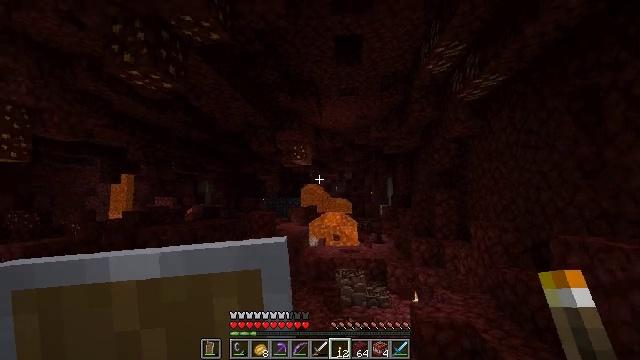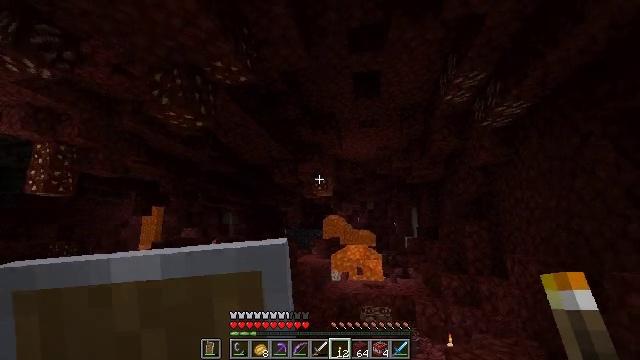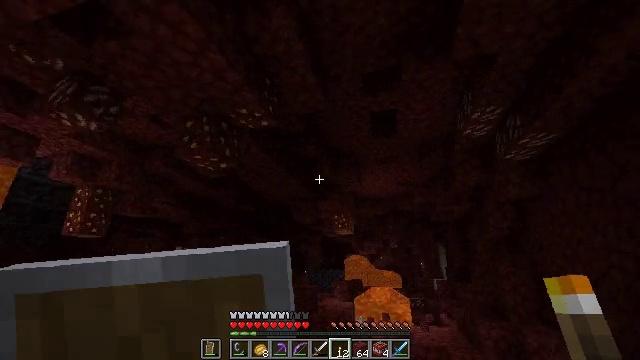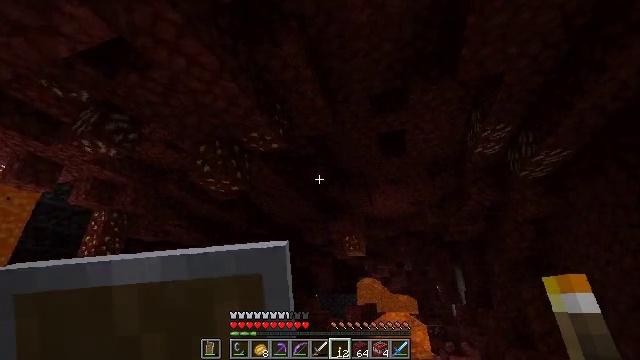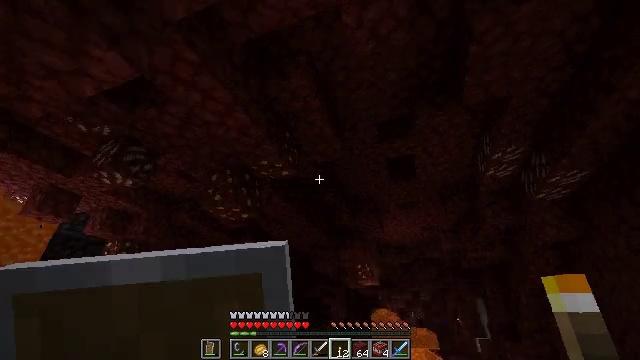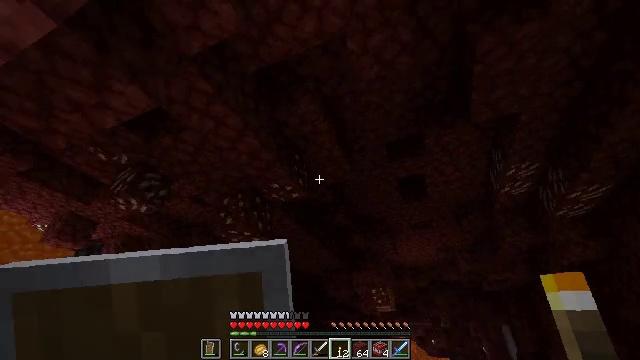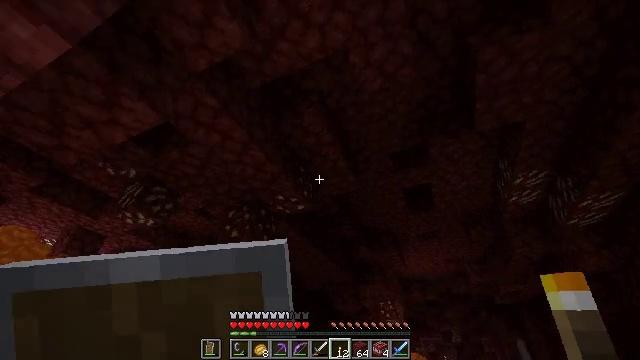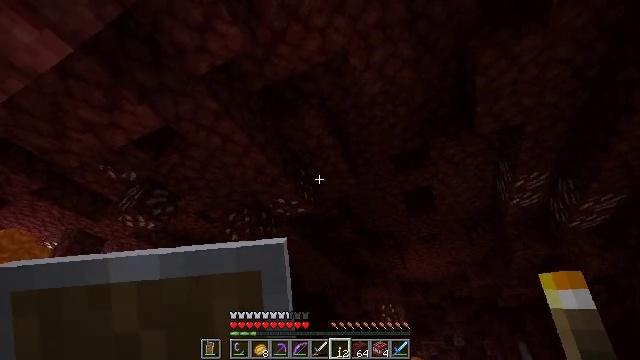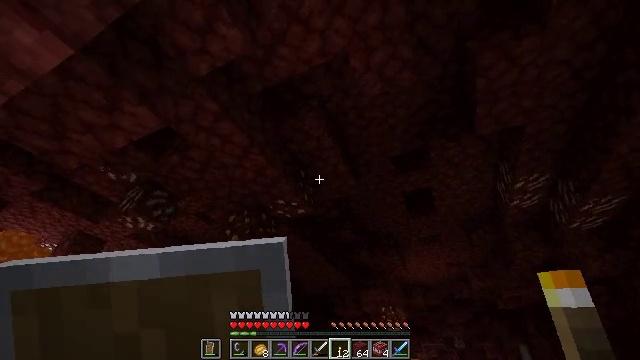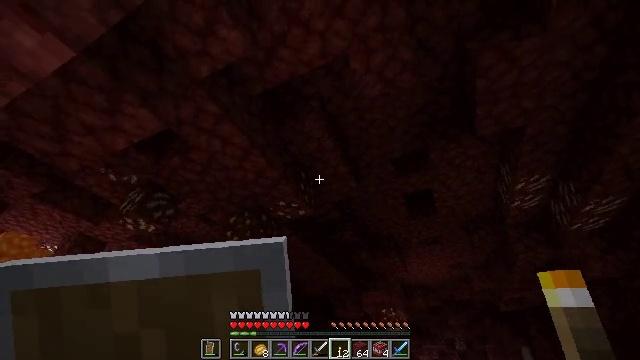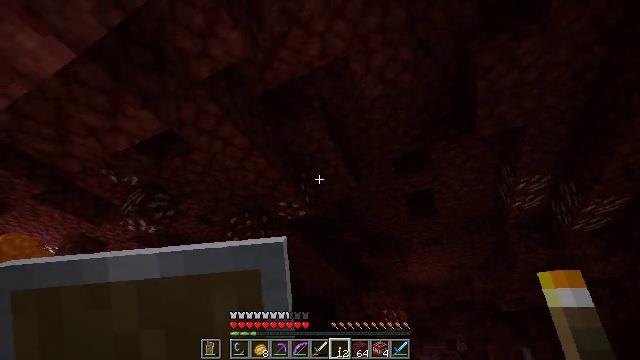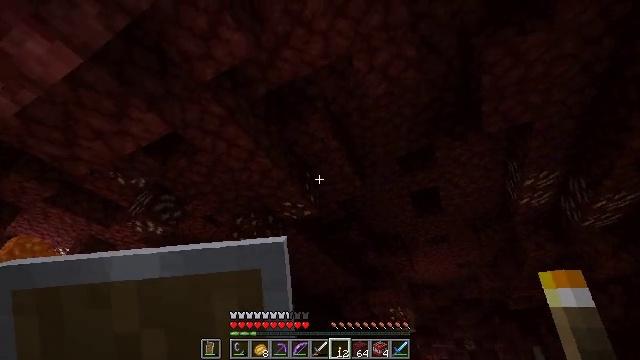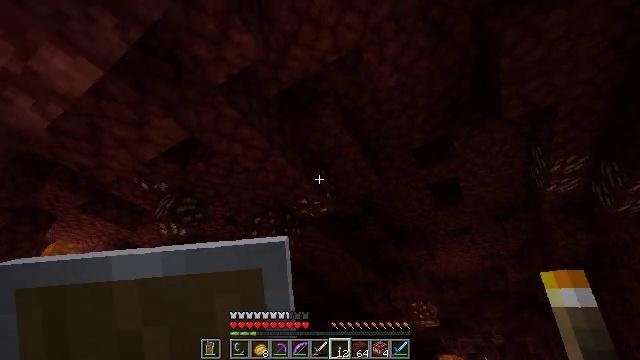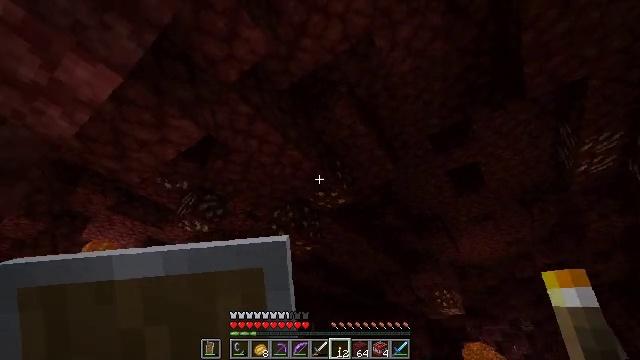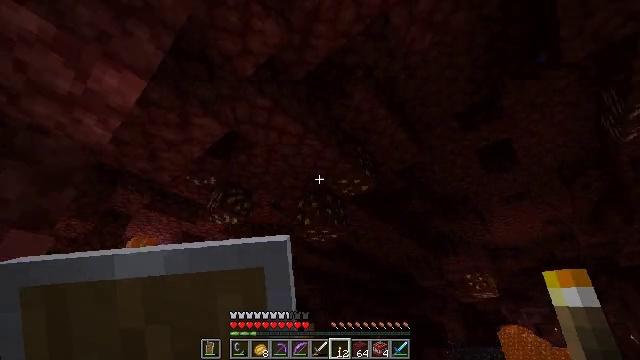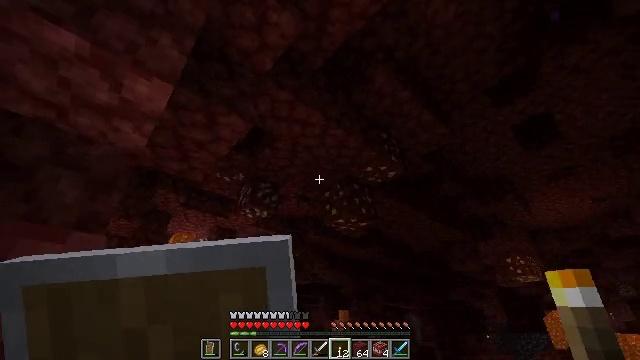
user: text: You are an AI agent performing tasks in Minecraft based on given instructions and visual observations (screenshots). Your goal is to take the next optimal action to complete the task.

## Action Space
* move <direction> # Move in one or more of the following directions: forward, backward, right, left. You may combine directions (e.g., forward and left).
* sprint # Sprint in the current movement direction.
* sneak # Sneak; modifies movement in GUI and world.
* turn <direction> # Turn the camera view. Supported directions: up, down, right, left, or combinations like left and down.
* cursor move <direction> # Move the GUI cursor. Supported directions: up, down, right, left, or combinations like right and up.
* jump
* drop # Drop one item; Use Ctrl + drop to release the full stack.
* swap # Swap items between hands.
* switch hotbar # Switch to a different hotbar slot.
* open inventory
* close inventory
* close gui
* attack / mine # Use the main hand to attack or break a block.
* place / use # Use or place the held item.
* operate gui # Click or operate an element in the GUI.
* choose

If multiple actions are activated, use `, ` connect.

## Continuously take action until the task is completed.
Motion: motion action
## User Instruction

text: Break ancient debris with a diamond or Netherite pickaxe.
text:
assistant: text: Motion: turn left and up
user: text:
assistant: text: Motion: turn left and up
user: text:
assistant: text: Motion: turn left and up
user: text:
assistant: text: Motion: turn left and up
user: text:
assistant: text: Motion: turn left and up
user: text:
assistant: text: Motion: turn left and up
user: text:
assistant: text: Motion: no_op
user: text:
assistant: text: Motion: no_op
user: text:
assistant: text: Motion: no_op
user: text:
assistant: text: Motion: no_op
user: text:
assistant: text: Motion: turn left
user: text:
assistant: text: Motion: turn left
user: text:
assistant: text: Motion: turn left and down
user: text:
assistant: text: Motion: turn left and down
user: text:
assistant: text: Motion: turn left and down
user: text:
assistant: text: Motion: turn left and down
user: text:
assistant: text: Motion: turn left and down
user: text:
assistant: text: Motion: turn down
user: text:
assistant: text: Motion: turn right and down
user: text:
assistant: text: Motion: turn right and down
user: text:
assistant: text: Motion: turn right and down
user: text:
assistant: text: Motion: turn right and down
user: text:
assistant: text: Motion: turn right and down
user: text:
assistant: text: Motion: turn right and down
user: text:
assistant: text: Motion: turn right and down
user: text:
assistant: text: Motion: turn right
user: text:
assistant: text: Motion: turn right
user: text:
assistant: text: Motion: no_op
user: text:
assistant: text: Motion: move forward
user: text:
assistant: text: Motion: move forward